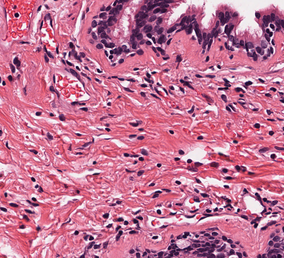
Tumor epithelial tissue: no
Tumor-associated stroma tissue: no
Normal tissue: yes